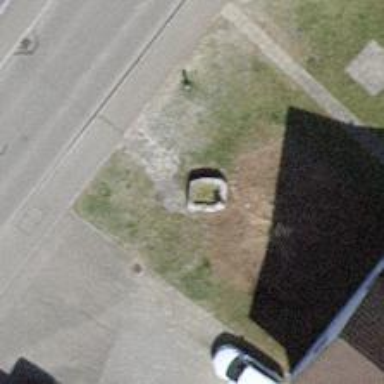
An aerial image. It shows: Bubbler fountain providing drinking water.